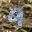
Label: 9